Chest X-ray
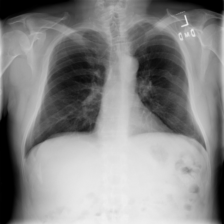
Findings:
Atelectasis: negative
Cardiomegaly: negative
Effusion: negative
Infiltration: positive
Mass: negative
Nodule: negative
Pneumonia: negative
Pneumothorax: negative
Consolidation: negative
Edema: negative
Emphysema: negative
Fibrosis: negative
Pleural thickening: negative
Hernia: negative